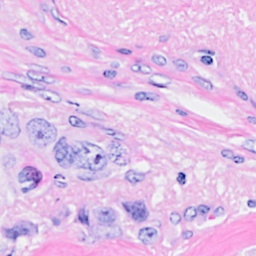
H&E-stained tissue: Breast